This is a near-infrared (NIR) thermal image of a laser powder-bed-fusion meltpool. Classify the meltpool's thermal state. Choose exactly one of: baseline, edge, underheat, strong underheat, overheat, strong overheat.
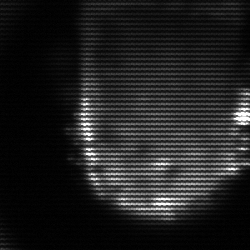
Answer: baseline